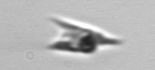
Label: Chrysochromulina_lanceolata